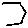
Label: hexagon